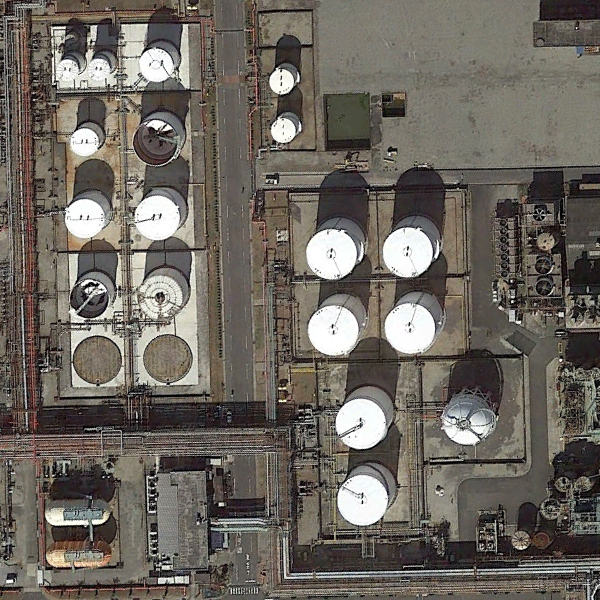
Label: StorageTanks